Question: I'm making a game with Phaser 3.
It creates a canvas at the center of the page and displays the game screen in it.
Display the canvas in the Electron window.
At that time, I would like to display the canvas without zooming in or out.
The canvas size is width: 800 px, height: 600 px.
So I wrote the following code:.
'''
function createWindow() {
// Create the browser window.
win = new BrowserWindow({
width: 800,
height: 600,
resizable: false,
webPreferences: {
// Use pluginOptions.nodeIntegration, leave this alone
// See nklayman.github.io/vue-cli-plugin-electron-builder/guide/security.html#node-integration for more info
nodeIntegration: (process.env.ELECTRON_NODE_INTEGRATION as unknown) as boolean,
preload: path.join(__dirname, 'preload.js'),
},
});
'''
The following window appears.

The orange part is canvas.
When I checked in Developer Tools, width: 800 px, height: 600 px are correct.
However, the size of the was width: 777 px, height: 604 px.
This value differs from the width: 800 px, height: 600 px that I specified when I created the Electron window.
Because of that, the scroll bar is displayed.
Why does Electron generate windows smaller than the size I specified when creating them?
Does anyone know why this happens?
How do I fix the size of to width: 800 px, height: 600 px?
The version of Electron is 9.2.1.
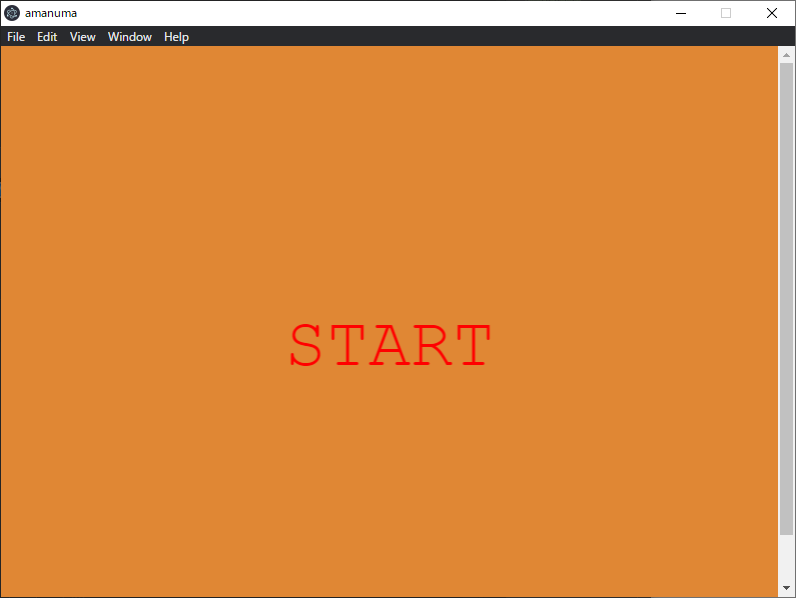
Answer: You need to add the 'useContentSize' property set to 'true' to the options of 'new BrowserWindow()':
'''
function createWindow() {
// Create the browser window.
win = new BrowserWindow({
width: 800,
height: 600,
useContentSize: true,
resizable: false,
webPreferences: {
// Use pluginOptions.nodeIntegration, leave this alone
// See nklayman.github.io/vue-cli-plugin-electron-builder/guide/security.html#node-integration for more info
nodeIntegration: (process.env.ELECTRON_NODE_INTEGRATION as unknown) as boolean,
preload: path.join(__dirname, 'preload.js'),
},
});
'''
See 'options' of <URL>:
> 'useContentSize' Boolean (optional) - The 'width' and 'height' would
be used as web page's size, which means the actual window's size will
include window frame's size and be slightly larger. Default is 'false'.